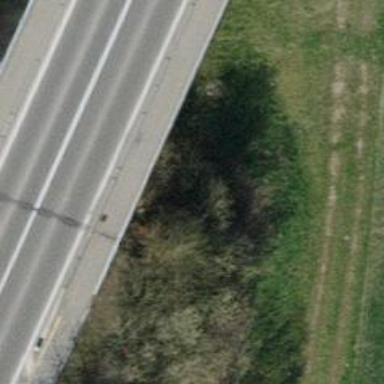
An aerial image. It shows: Embankment with hedge barrier.